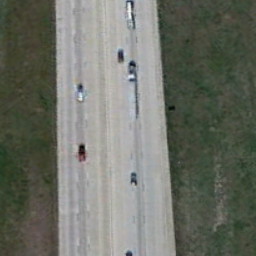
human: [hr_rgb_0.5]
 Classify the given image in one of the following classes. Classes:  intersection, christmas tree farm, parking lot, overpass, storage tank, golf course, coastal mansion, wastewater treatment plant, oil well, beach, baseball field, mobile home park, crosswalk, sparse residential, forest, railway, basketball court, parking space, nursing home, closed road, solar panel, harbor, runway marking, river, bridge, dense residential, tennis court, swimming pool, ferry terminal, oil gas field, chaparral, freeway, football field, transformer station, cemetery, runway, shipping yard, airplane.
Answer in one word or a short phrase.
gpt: freeway